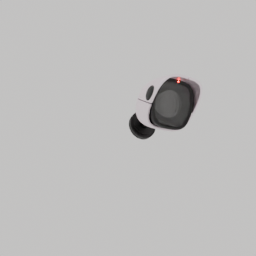
Label: electronics